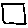
Label: square